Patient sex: M
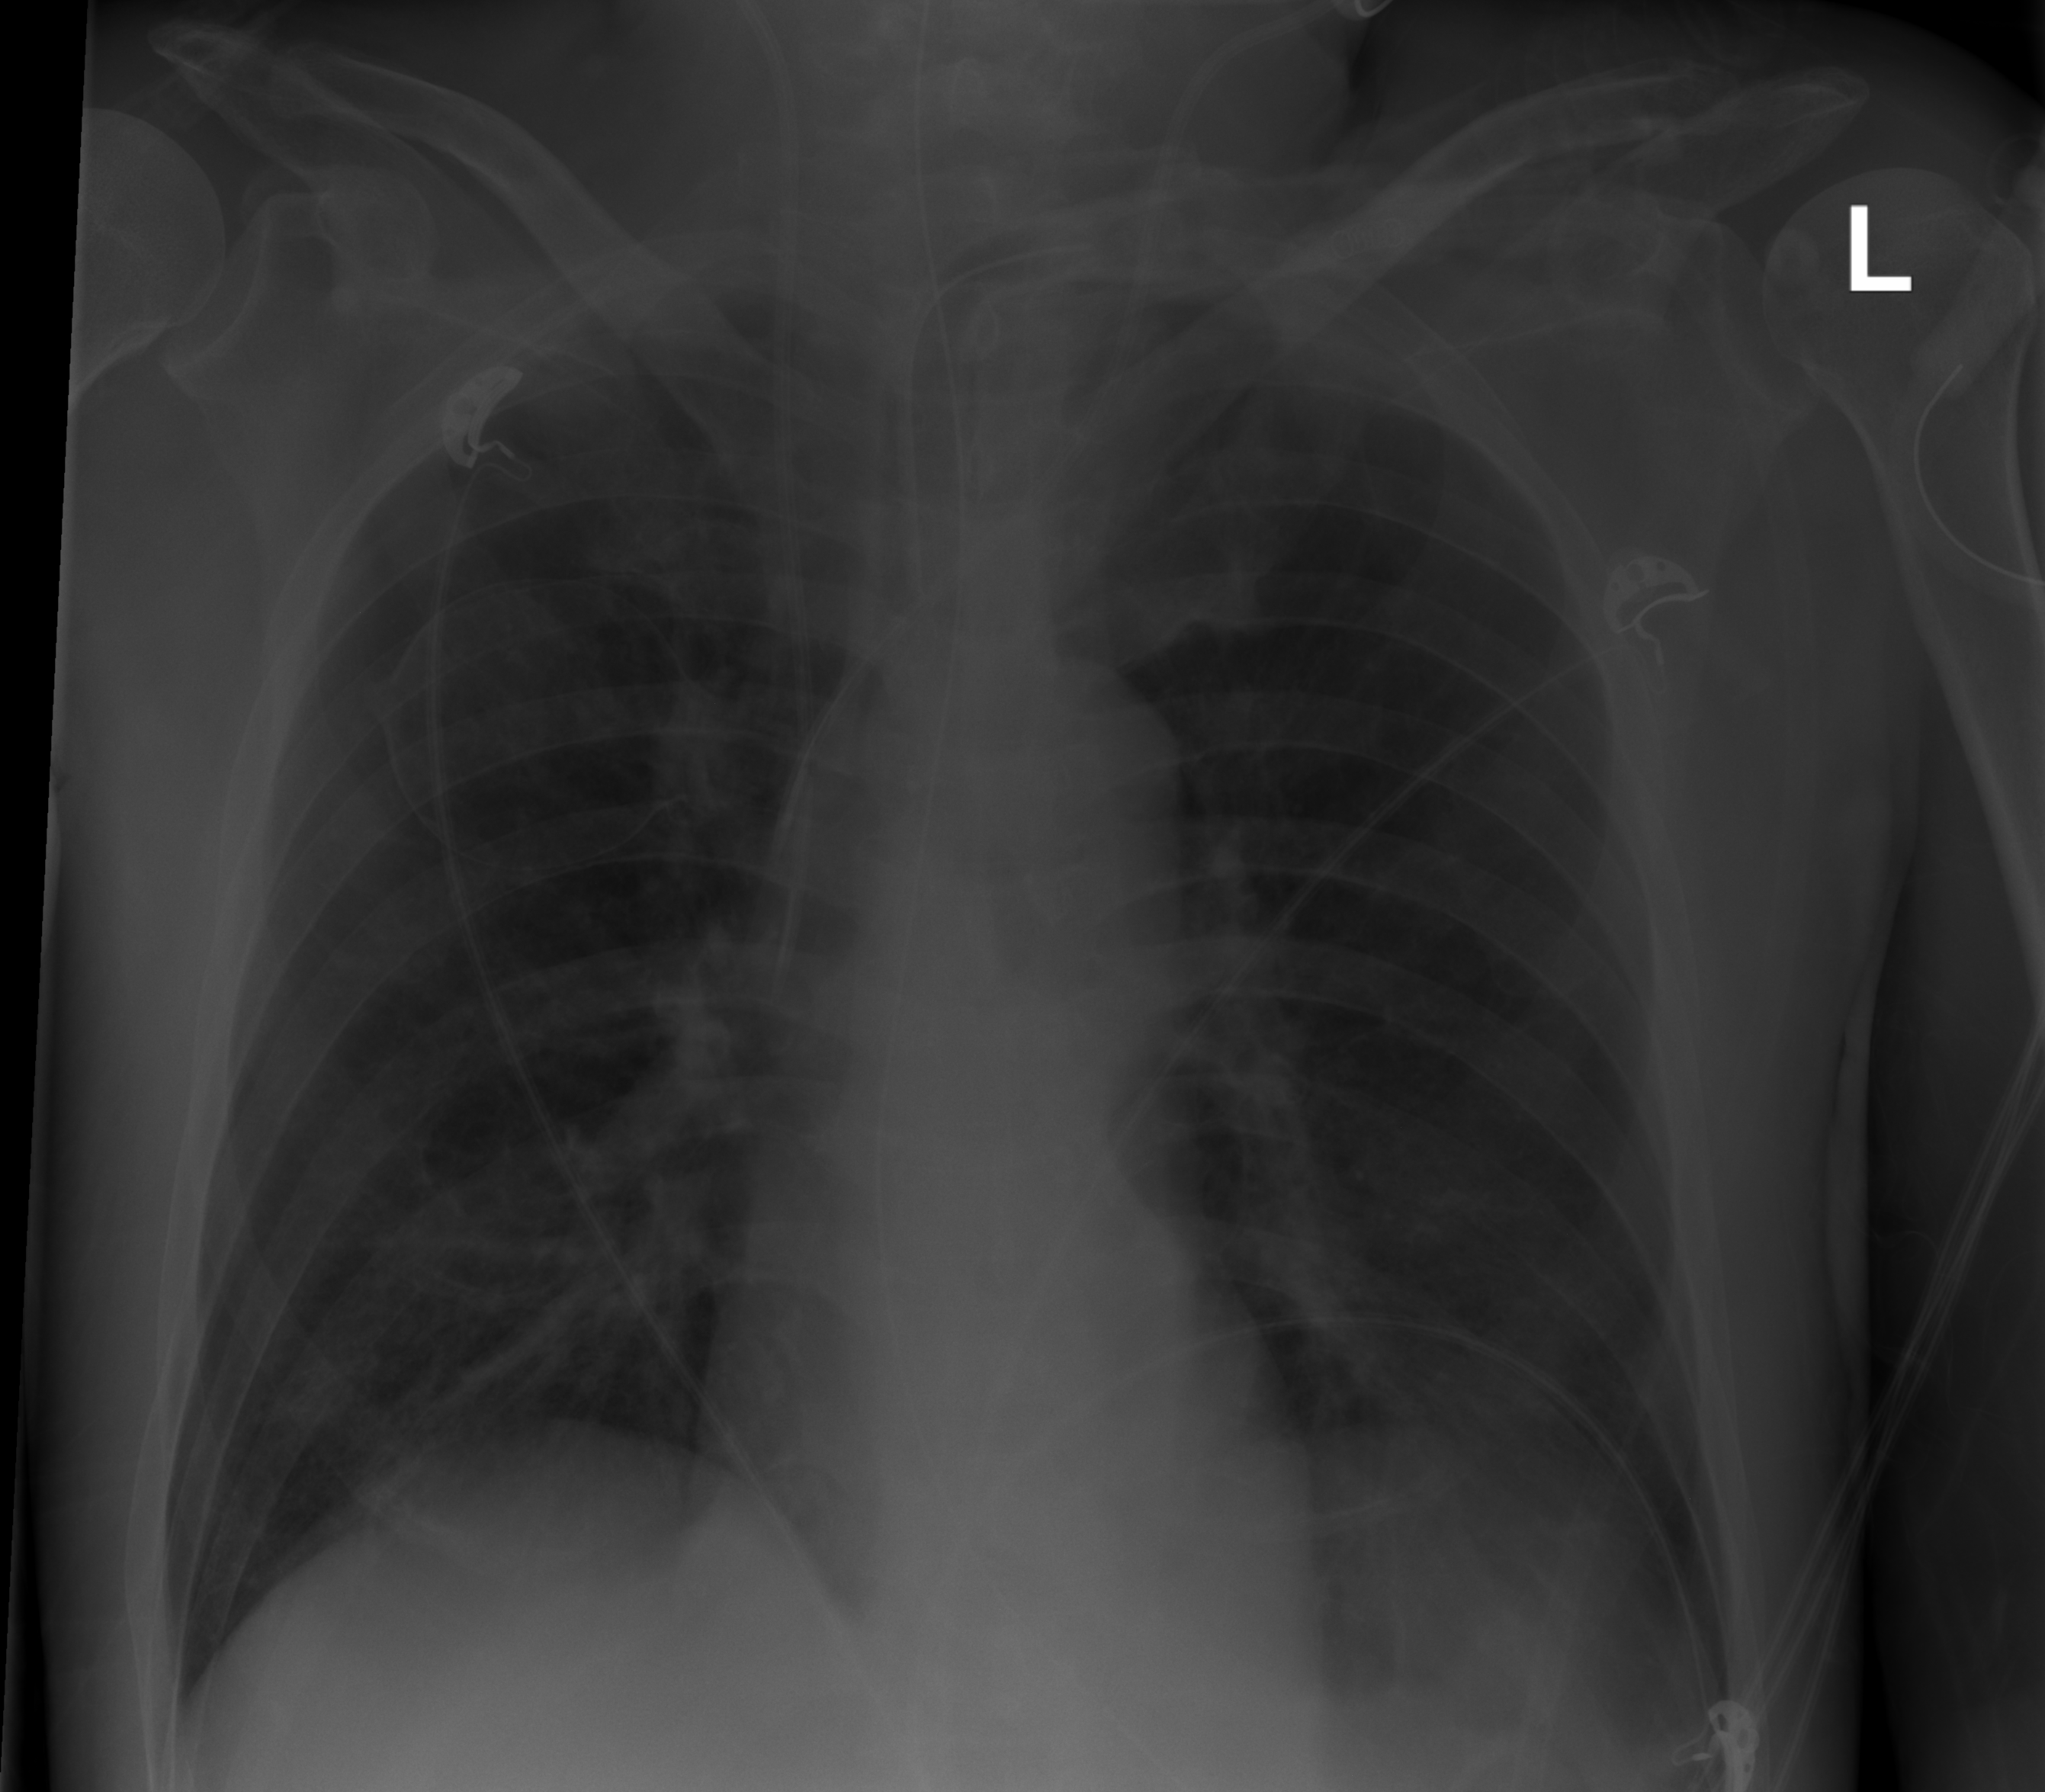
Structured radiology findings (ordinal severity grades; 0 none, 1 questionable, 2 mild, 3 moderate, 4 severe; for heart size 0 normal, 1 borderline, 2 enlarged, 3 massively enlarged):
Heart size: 0
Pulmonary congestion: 0
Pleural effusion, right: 0
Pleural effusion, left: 2
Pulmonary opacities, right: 0
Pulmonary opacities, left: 0
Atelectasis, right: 0
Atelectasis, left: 2